Interaction volume radius: 5 \u00c5
Interaction volume height: 20 \u00c5
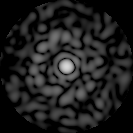
Disorder parameter: 0.8133